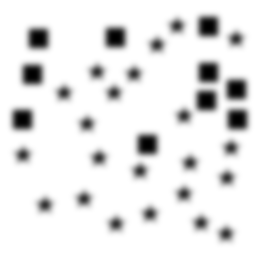
Squares: 10
Triangles: 0
Stars: 22
Total shapes: 32